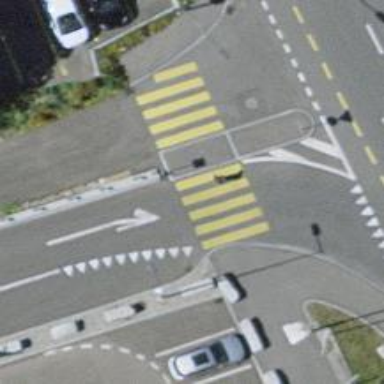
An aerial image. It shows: Zebra crossing on footway.